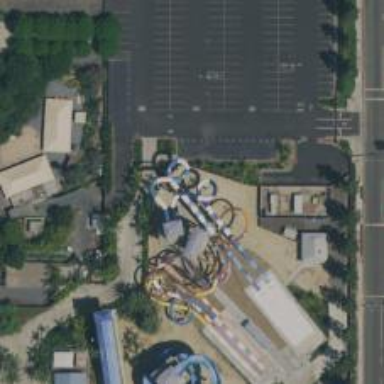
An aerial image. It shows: Water slide attraction.